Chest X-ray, AP view. Patient: 71 years old, sex M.
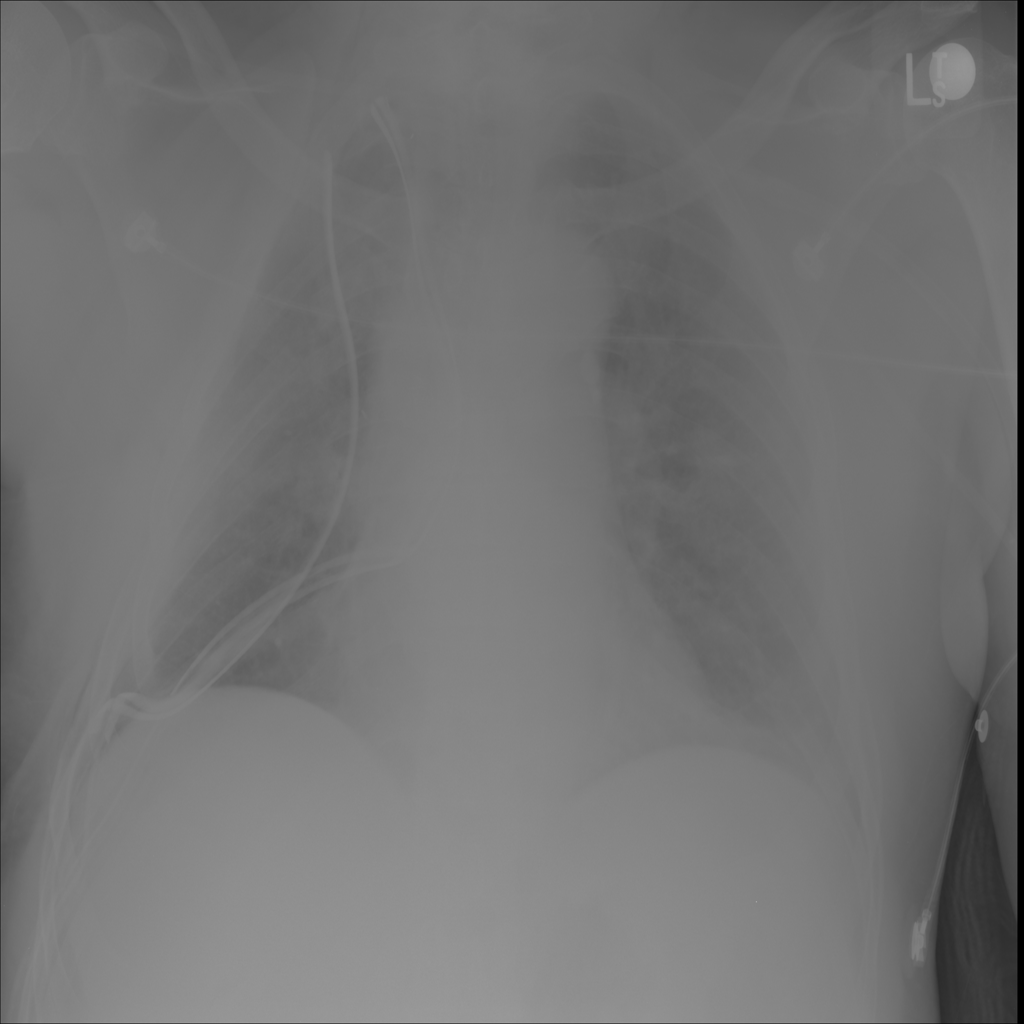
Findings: Mass